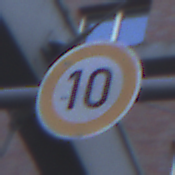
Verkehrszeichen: Geschwindigkeit10
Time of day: SunriseSunset
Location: Outdoor (Urban)
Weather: Clear
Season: NotSpecified
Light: Natural